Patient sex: F
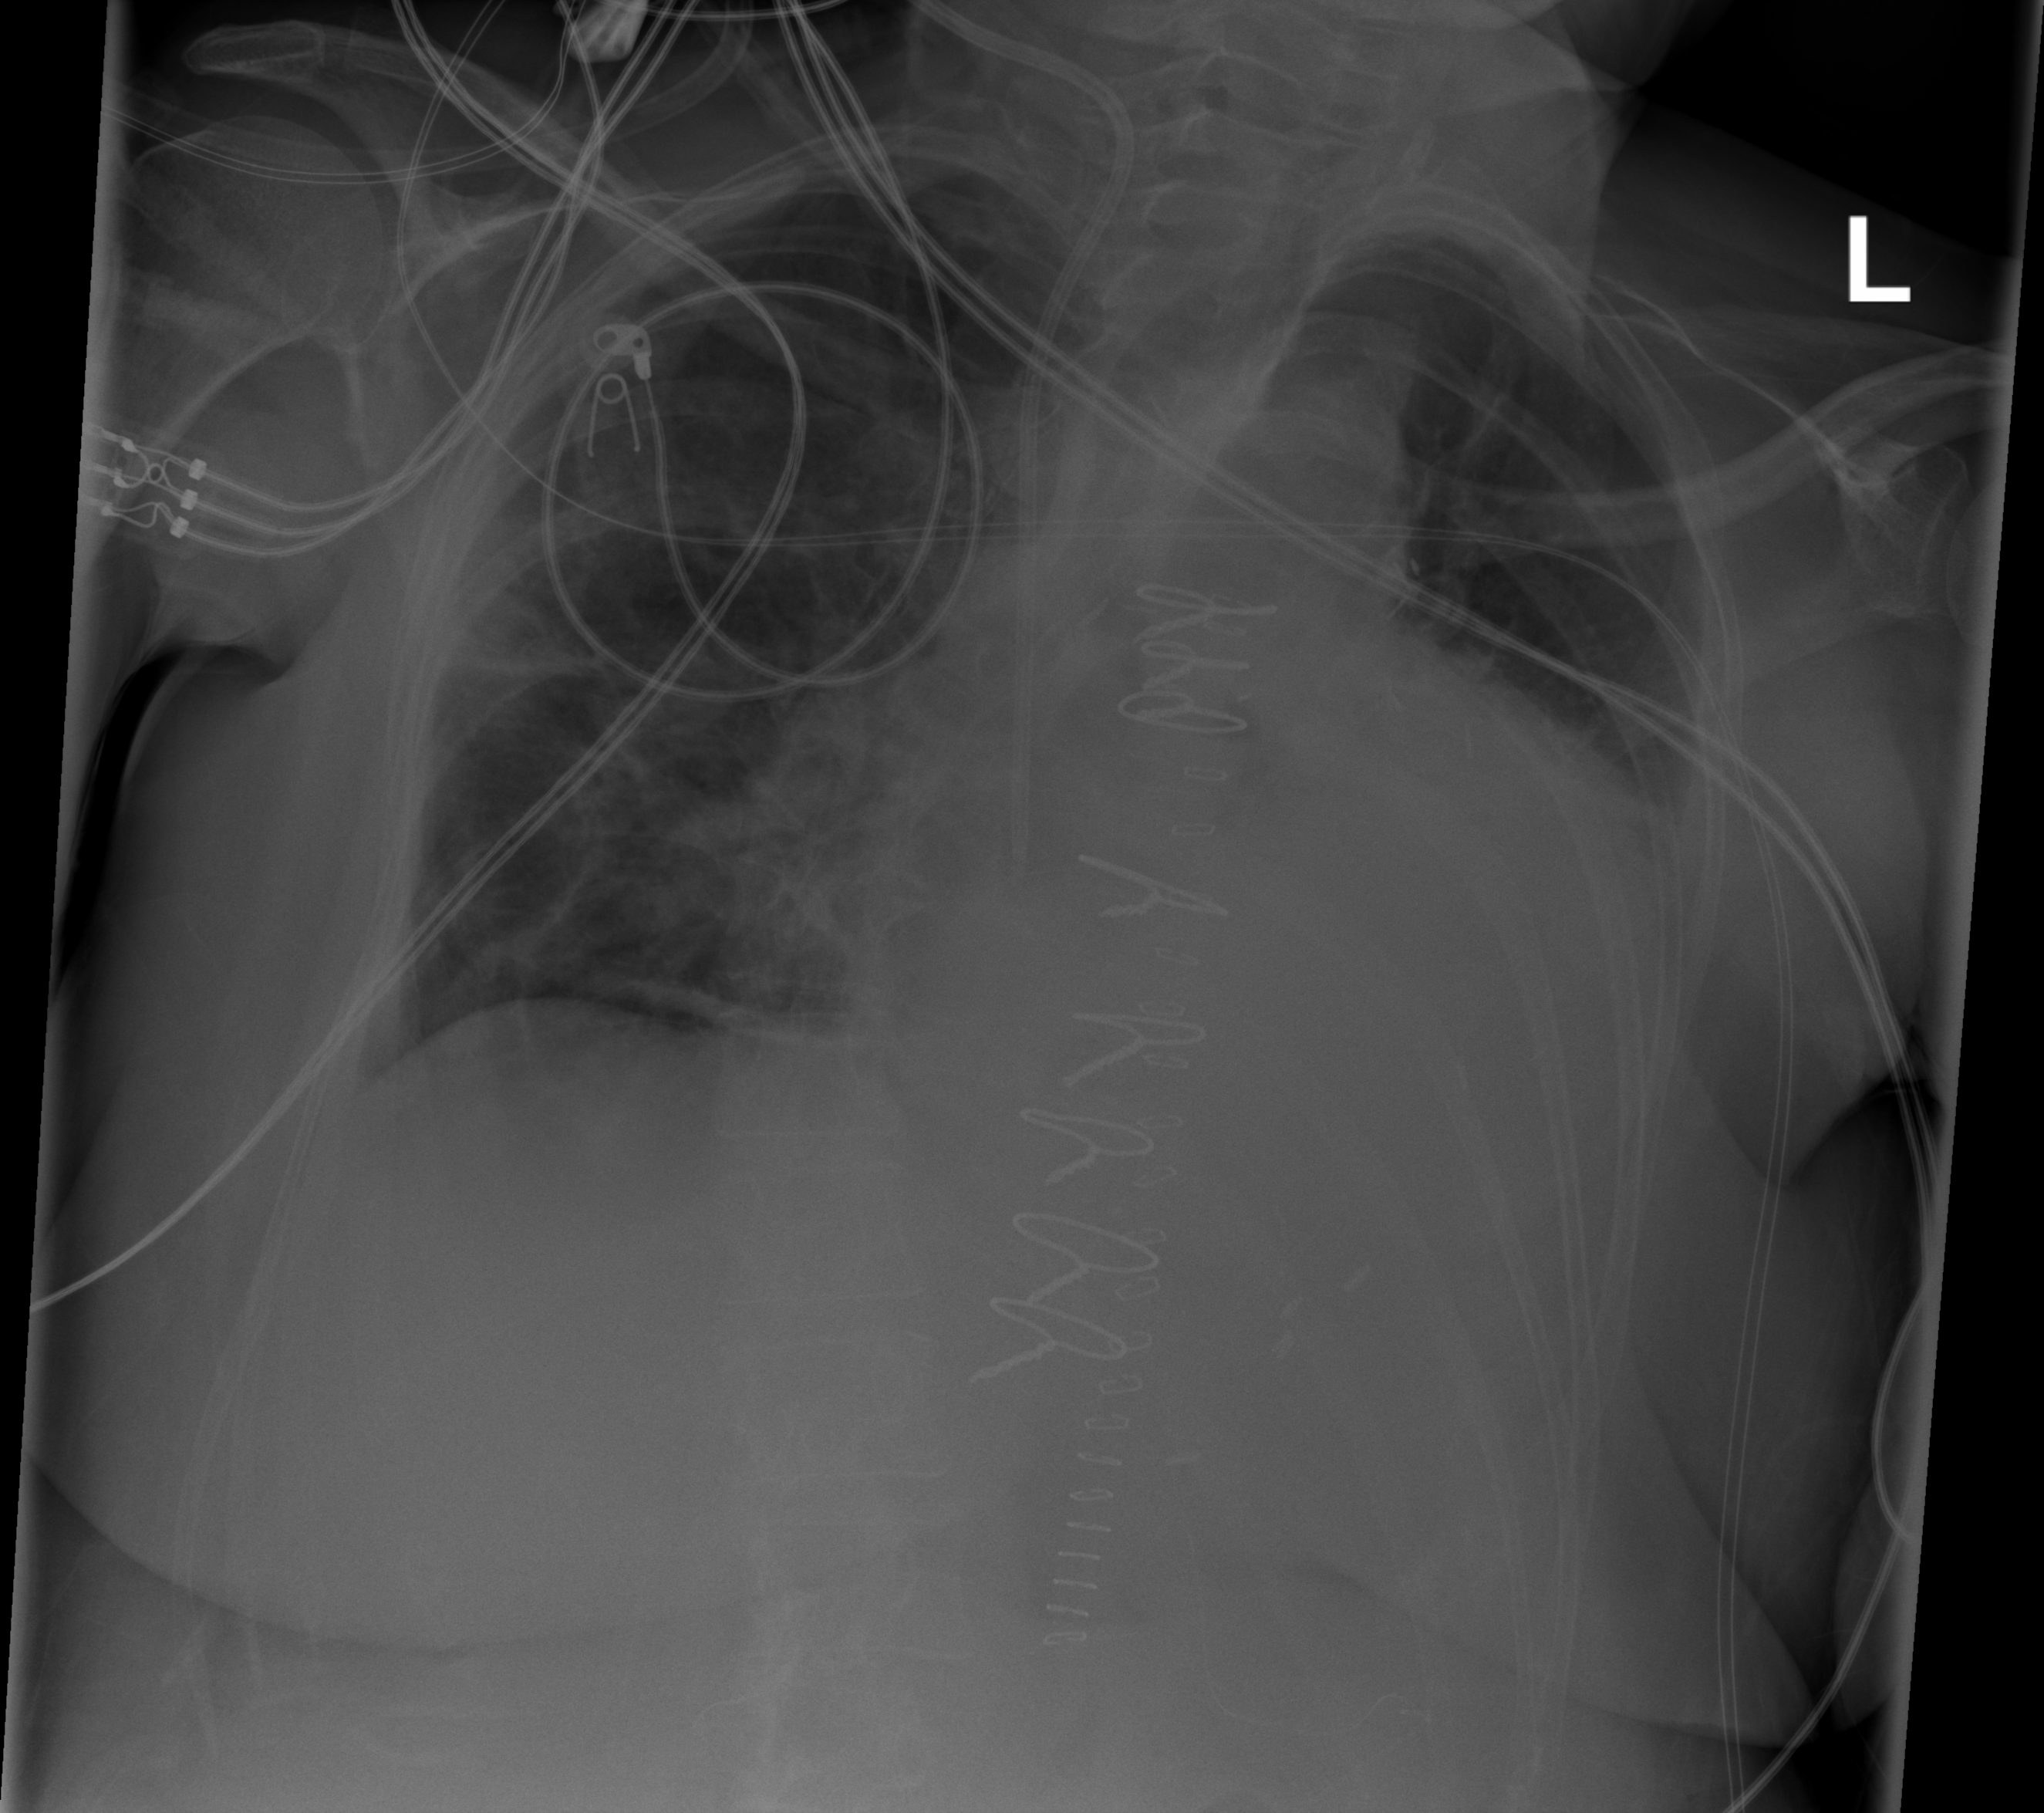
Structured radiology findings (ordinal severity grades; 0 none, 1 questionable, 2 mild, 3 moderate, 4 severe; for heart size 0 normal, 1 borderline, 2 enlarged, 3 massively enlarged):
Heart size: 2
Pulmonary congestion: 2
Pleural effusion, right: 2
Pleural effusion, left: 2
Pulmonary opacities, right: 2
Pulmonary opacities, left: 0
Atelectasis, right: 2
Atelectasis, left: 0